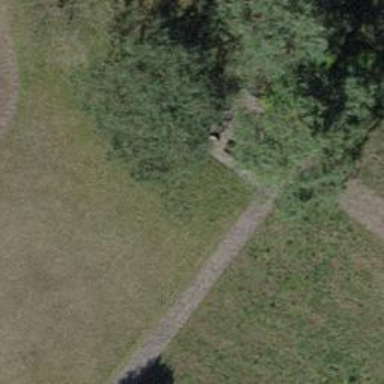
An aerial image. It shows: Brown bench in the vicinity.